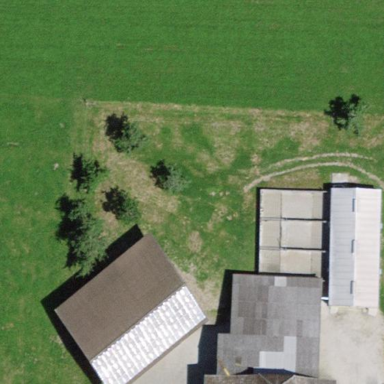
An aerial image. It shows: Rural barn.